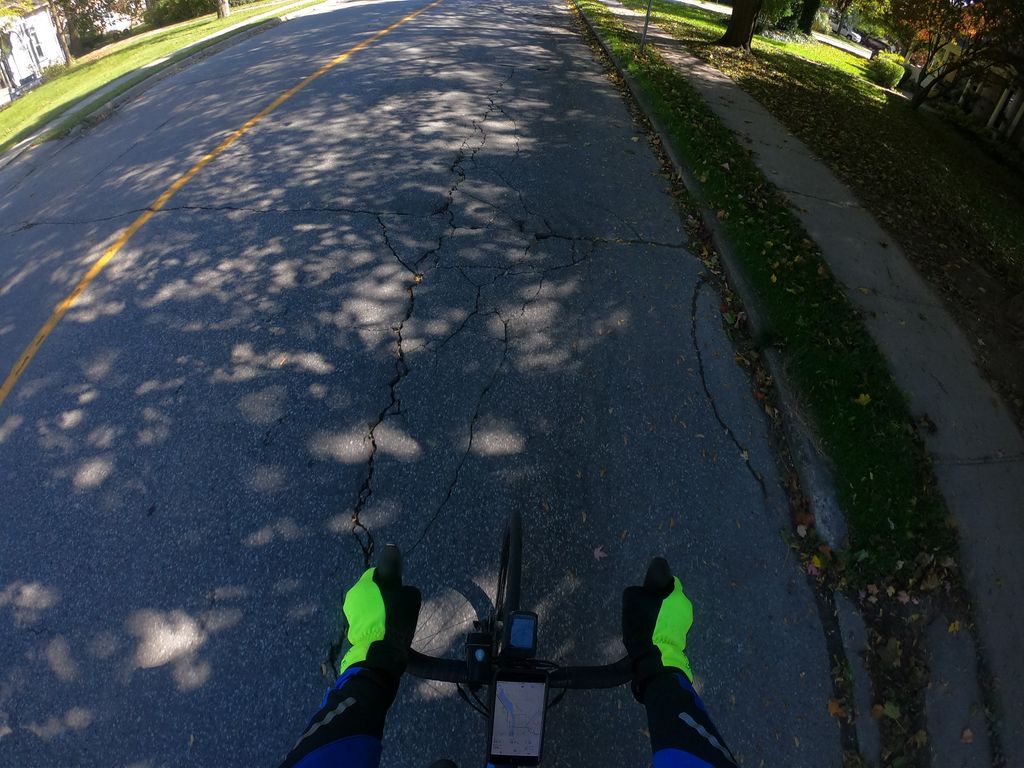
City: kitchener-waterloo